Question: I am currently trying to design a social network type of website and this is the class diagram
that I have so far

at the moment I have userId and username in separate tables because I wanted to normalize these tables but now I am not sure why do I need the userId attribute? I have done research and a lot of similar projects have this attribute but I don't get why? if the username is already going to uniquely identify a particular user.
By the way I am aware I have a problem with the requests table because at the moment with the attributes given I cannot identify a primary key
Thanks
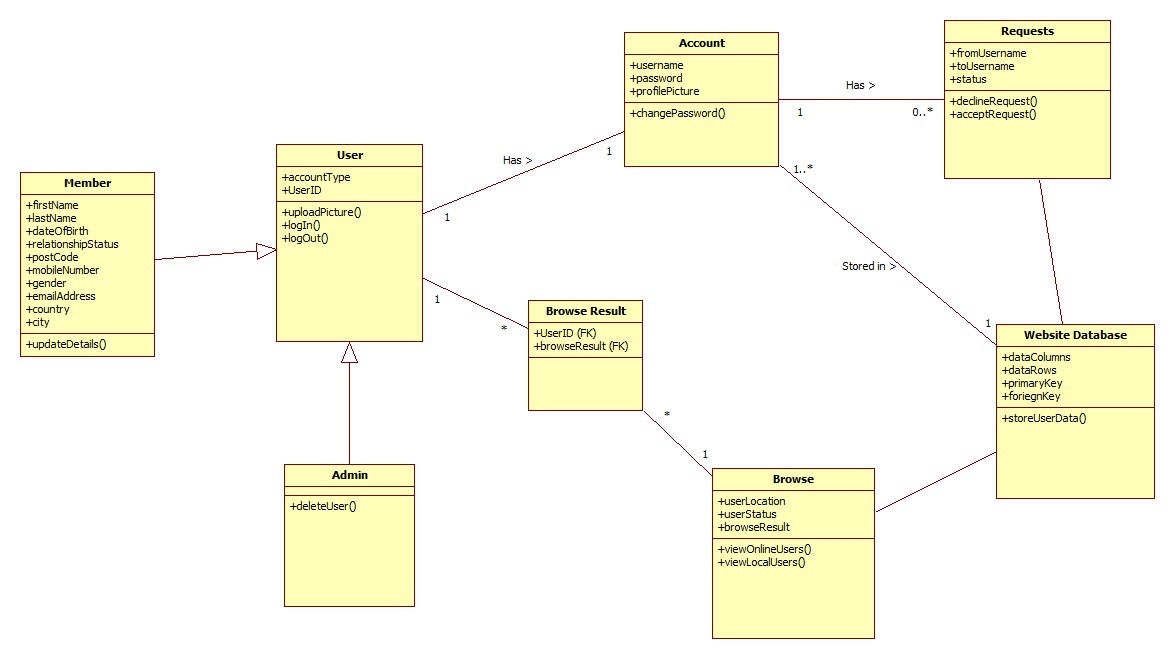
Answer: Two big reasons I can think of:
1. Optimization. SQL databases typically perform far better when using integer primary keys than varchar ones. Lookup-something-by-user is one of the most common operations in this environment, so this has real performance implications. Many DBAs don't like GUID/UUIDs as PKs for exactly this reason.
2. Nothing dictates that a username must uniquely identify users. Case in point: Stack Exchange user handles don't have to be unique, and are freely editable.